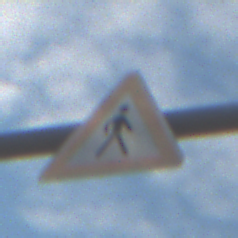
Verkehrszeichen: FussgaengerLinks
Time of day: Midday
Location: Outdoor (Suburban)
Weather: PartlyCloudy
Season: NotSpecified
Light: Natural